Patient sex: M
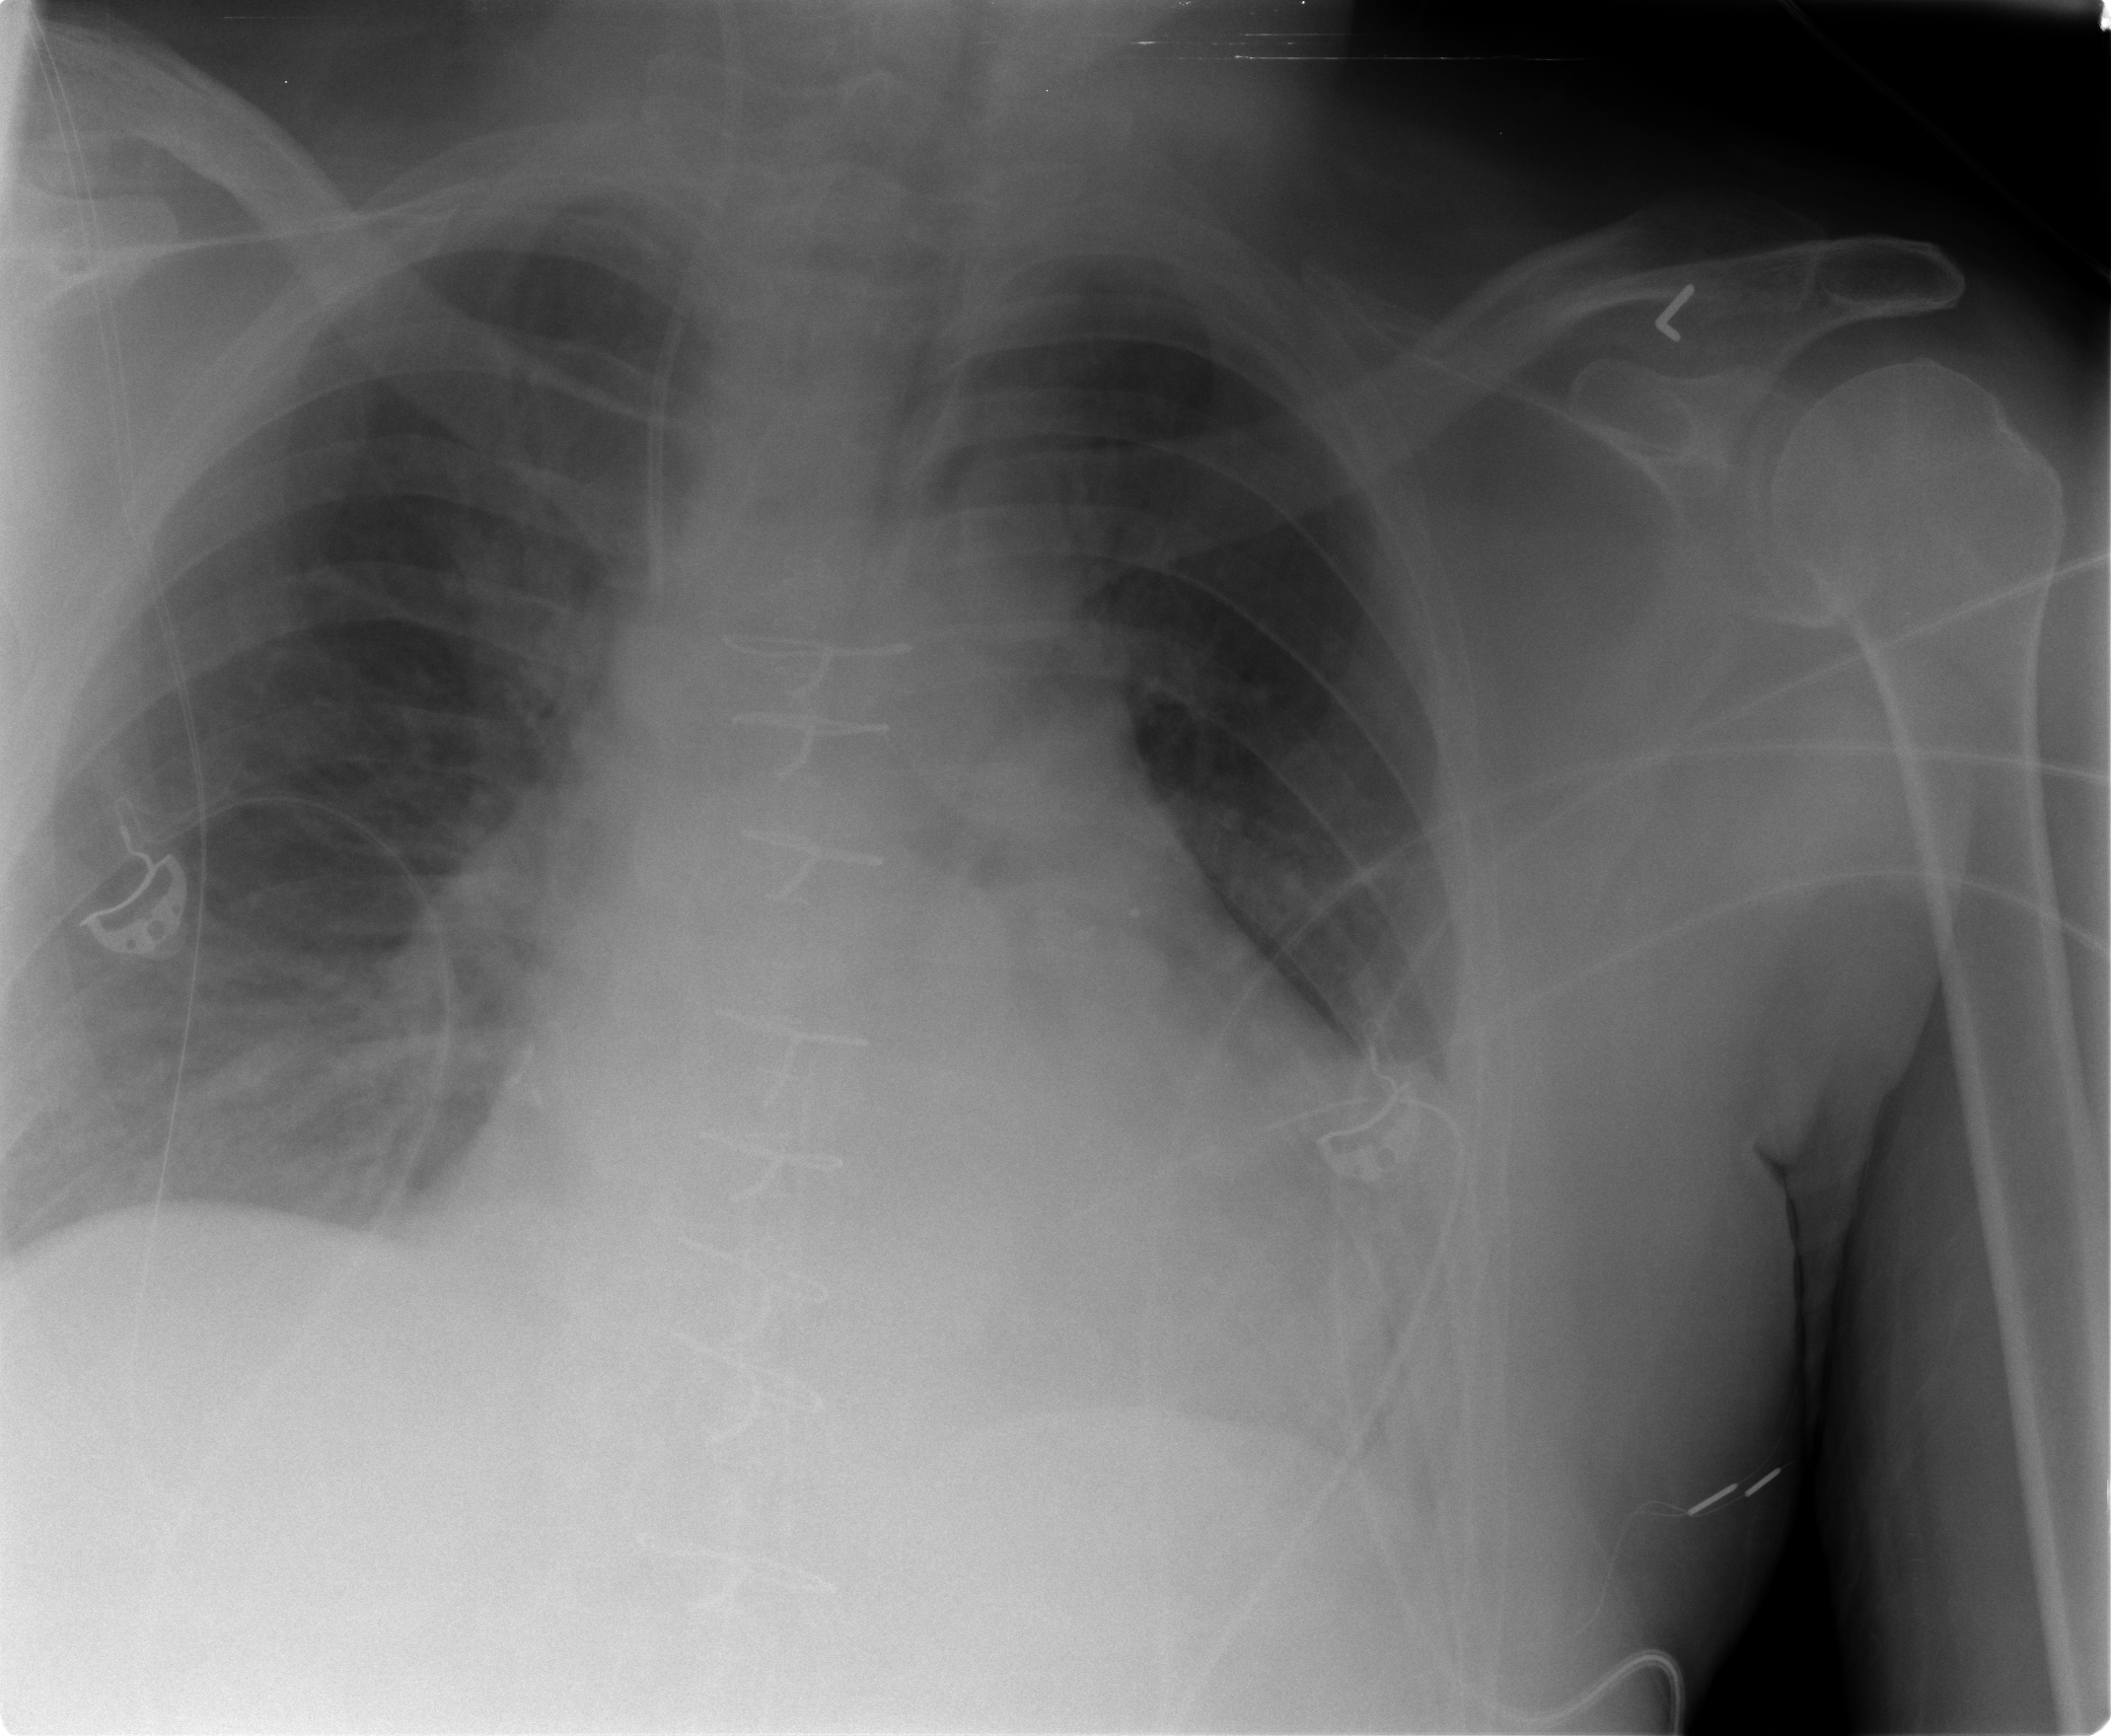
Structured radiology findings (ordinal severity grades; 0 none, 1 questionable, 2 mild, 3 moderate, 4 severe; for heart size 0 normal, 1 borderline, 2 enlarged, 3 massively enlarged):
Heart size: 2
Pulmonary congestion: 2
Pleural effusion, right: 0
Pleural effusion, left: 2
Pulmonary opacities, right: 2
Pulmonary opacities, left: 0
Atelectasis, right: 0
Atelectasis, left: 2